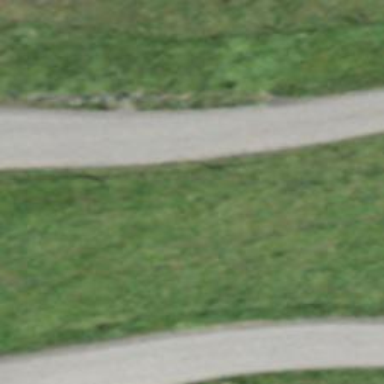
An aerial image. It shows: Well-maintained track road of grade 1.